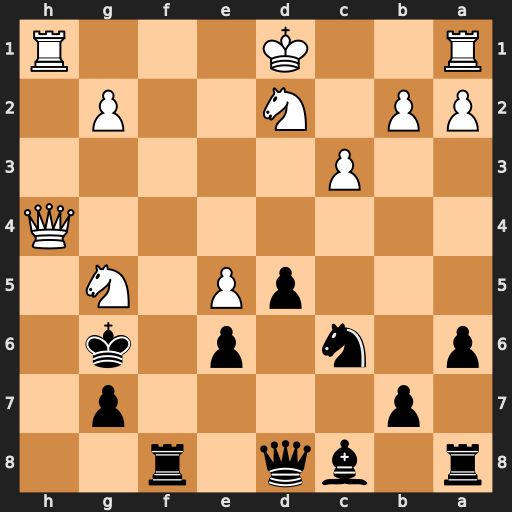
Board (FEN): r1bq1r2/1p4p1/p1n1p1k1/3pP1N1/7Q/2P5/PP1N2P1/R2K3R
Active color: b
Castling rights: -
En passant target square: -
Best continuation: Qxg5 Qxg5+ Kxg5